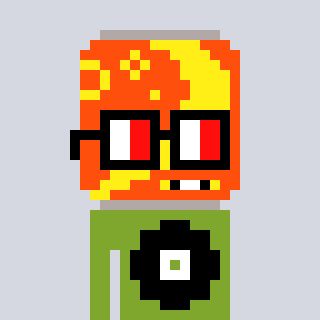
a pixel art character with square glasses with black frames and red eyes, a pop-shaped head and a slimegreen-colored body on a cool background